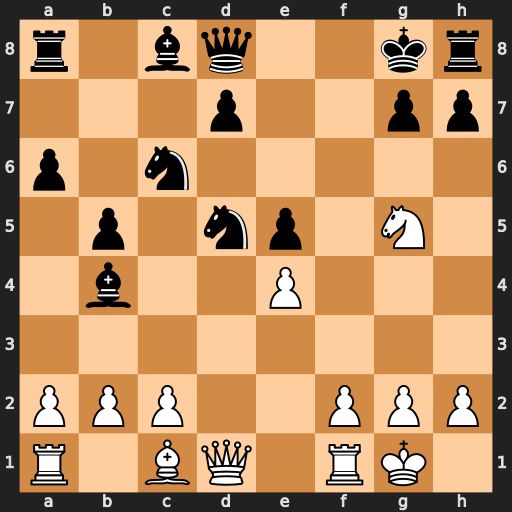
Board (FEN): r1bq2kr/3p2pp/p1n5/1p1np1N1/1b2P3/8/PPP2PPP/R1BQ1RK1
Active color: w
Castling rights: -
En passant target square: -
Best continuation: Qxd5+ Kf8 Qf7#